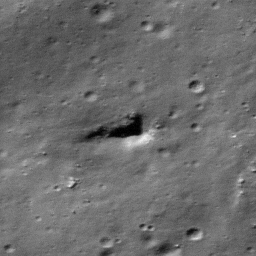
Pit: Rutherfurd 3
Host crater: Rutherfurd
Host type: impact_melt
Lunar coordinates: latitude -60.775, longitude 348.208